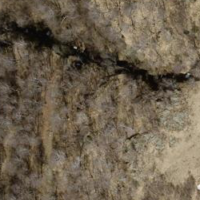
EUNIS habitat code: 44
Species observed at this site:
Cepphis advenaria